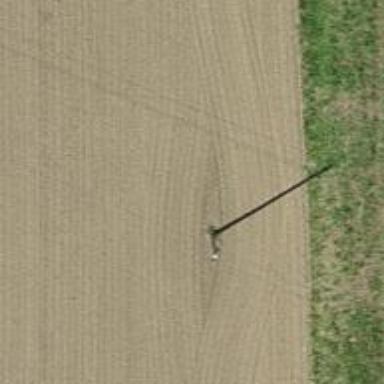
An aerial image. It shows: Utility pole in the area.